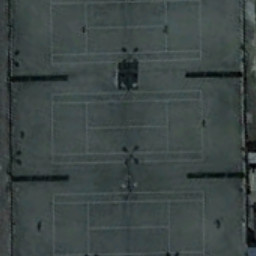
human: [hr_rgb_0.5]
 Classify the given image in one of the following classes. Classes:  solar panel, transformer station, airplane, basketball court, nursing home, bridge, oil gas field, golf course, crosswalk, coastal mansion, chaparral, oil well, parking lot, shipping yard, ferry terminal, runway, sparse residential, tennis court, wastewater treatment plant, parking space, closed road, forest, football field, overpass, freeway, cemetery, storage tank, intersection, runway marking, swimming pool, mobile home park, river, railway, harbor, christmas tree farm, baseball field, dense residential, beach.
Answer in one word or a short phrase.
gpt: tennis court